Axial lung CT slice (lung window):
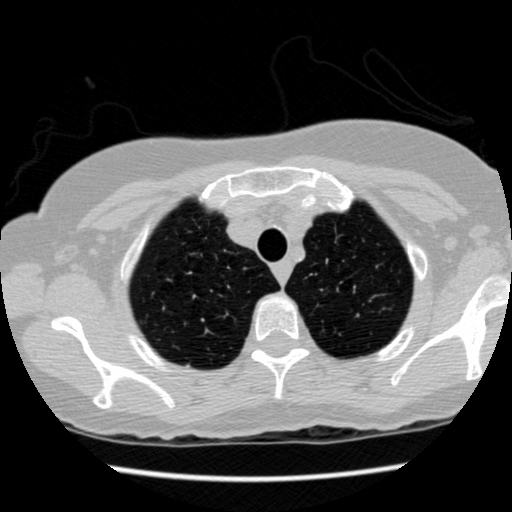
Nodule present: no